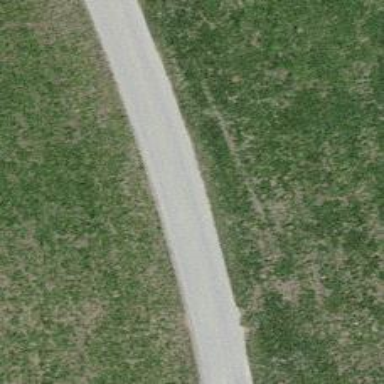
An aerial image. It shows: Well-maintained track road with grade 1 tracktype.